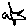
Label: bird